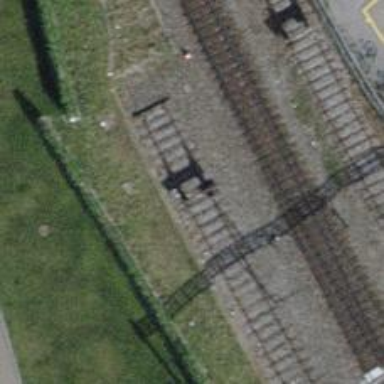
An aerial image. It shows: Railway buffer stop.